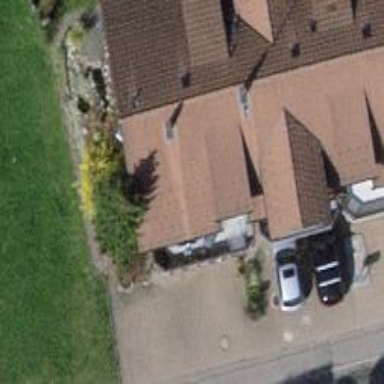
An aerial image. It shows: Terrace building with gabled roof.